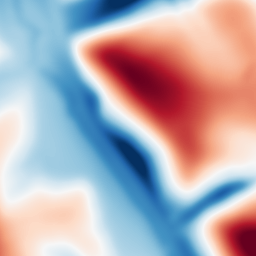
Category: multiscale
Decomposition family: dog
Decomposition parameters: sigma_low: 5
sigma_high: 50
Upsampling method: quintic
Upsampling parameters: scale: 2
Upsampling scale: 2